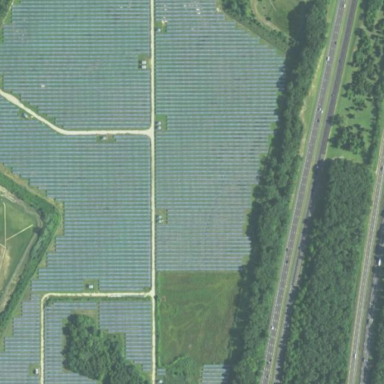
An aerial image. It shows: Solar power plant using photovoltaic technology.